Question: I created a PDF form containing a textbox and a submit button. Users may open the PDF file in Adobe Acrobat Reader or in browser. After filling in the textbox and click on the submit button, an asp.net generic handler will process the submitted data.
But the problem I'm having now is that there is no submitted form data.
The PDF form submit button is setup as follow:

and the server side code:
'''
public class PdfFormHandler : IHttpHandler
{
public void ProcessRequest(HttpContext context)
{
if (context.Request.RequestType == "POST")
{
var name = context.Request.Form["txtName"]; // <-- name is null. why?
}
}
public bool IsReusable
{
get
{
return false;
}
}
}
'''
the 'context.Request.Form' collection is empty. Where does the 'txtName' form element go?
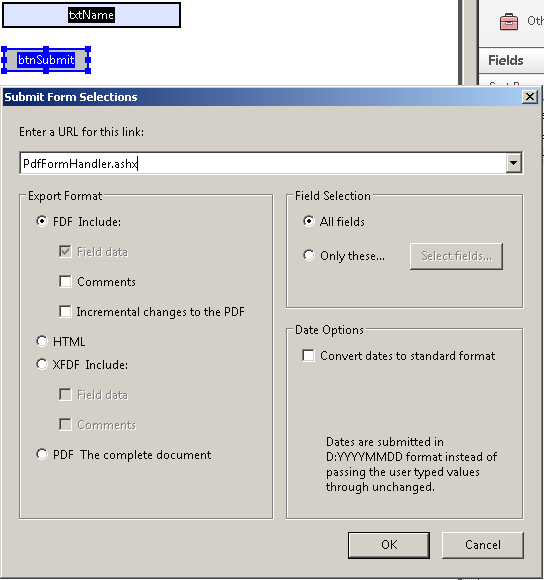
Answer: I solved this myself. the problem is that I need to change the 'Export Format' to 'HTML'.